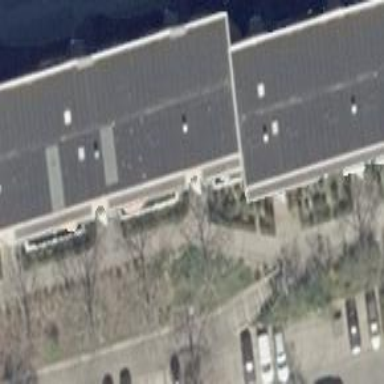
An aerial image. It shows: Flat-roofed apartment building.